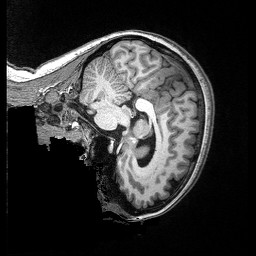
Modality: T1w
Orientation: sagittal
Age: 21
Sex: female
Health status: ill
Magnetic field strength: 3 T
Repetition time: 2.53 s
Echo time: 0.00331 s